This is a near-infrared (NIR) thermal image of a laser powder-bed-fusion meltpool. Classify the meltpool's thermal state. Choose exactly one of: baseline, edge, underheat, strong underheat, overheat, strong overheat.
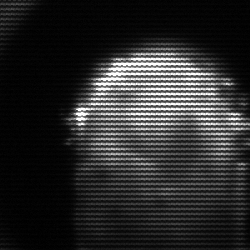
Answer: baseline